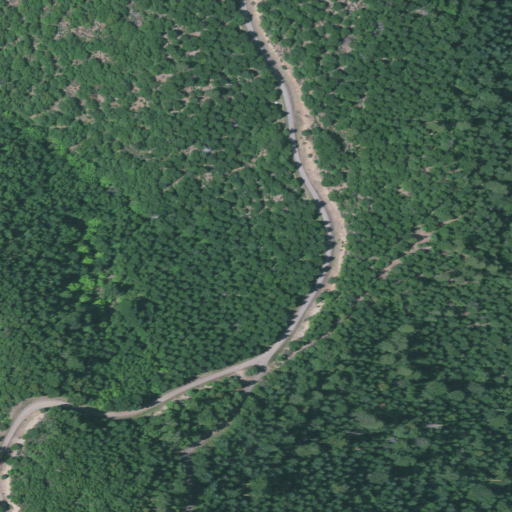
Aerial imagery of gap in Oregon named Bear Pen Gap containing evergreen forest and open development